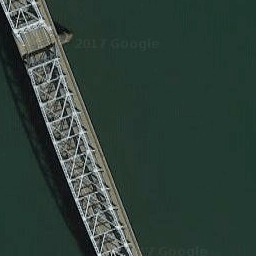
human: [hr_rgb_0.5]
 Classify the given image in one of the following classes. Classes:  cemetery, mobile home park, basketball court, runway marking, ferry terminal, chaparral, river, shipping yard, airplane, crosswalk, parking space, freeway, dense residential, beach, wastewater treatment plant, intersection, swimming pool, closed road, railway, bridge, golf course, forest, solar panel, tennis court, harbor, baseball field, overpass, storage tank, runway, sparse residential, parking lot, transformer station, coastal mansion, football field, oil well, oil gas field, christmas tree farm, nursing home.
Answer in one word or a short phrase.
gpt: bridge